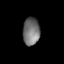
Tissue: lung
Cell type: Endothelial cells
Senescence score: 0.5846
Nuclear area (px): 459
Mean DAPI intensity: 113.588